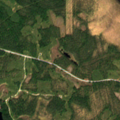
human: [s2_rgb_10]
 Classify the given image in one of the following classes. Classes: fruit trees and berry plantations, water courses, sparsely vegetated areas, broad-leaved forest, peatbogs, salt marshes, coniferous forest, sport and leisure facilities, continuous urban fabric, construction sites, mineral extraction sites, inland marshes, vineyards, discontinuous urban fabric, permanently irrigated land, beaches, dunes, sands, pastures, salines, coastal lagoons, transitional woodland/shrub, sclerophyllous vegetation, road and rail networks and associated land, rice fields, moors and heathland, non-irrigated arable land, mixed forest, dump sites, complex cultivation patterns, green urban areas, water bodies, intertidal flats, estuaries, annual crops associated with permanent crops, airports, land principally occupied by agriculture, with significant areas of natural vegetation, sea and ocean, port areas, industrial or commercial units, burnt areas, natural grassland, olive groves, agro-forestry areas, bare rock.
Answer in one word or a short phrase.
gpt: coniferous forest, transitional woodland/shrub, peatbogs, water bodies